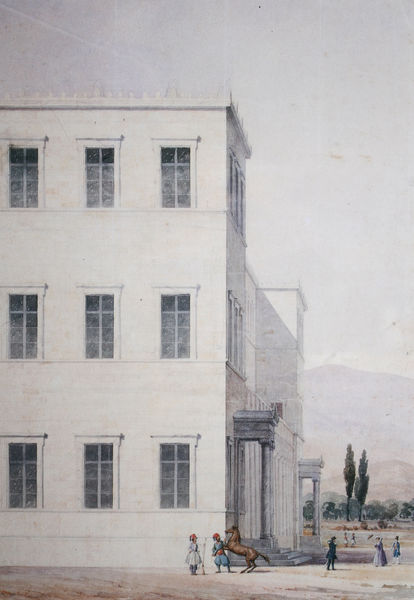
Titel: Königliches Schloß Athen, Ansicht von Südwesten
Künstler: Friedrich von Gärtner
Standort: München
Institution: Architekturmuseum der Technischen Universität
Schlagwörter: baum, berg, himmel, mann, schatten, weiß, wolken, bäume, grün, landschaft, menschen, mädchen, fenster, frau, hell, licht, männer, strasse, säule, säulen, zeichnung, gebäude, haus, schloss, sonnenschirm, tier, leute, malerei, wand, architektur, bild, häuser, pappel, pappeln, sonne, kind, personen, wald, pferd, zypressen, ecke, ansicht, fassade, russland, berge, mauer, sprossenfenster, dunst, platz, figuren, treppe, soldaten, stufen, tor, eingang, hauswand, linear, gross, soldat, portal, gesims, portale, malerisch, portikus, geschosse, turban, neun, kaserne, stallungen, fes, baume, türke, fez, osmanen, türken, inder, steigendes pferd, schlossdetaille, fenster säulenvorbau